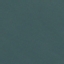
Land use / land cover: SeaLake